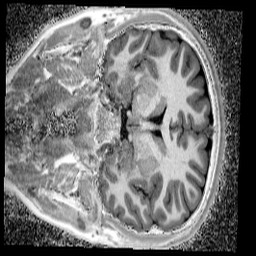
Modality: UNIT1_denoised
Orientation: coronal
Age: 12
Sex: male
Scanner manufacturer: siemens
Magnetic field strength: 3 T
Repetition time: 4 s
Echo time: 0.00299 s